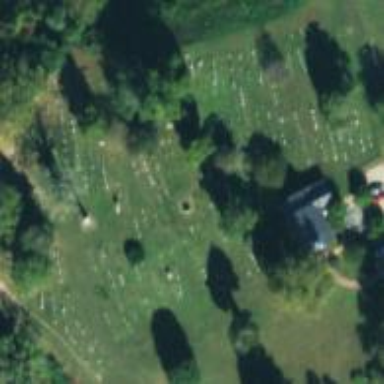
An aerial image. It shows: Cemetery.